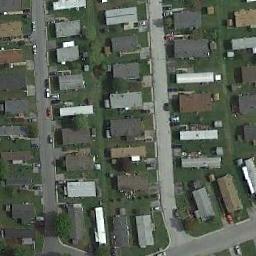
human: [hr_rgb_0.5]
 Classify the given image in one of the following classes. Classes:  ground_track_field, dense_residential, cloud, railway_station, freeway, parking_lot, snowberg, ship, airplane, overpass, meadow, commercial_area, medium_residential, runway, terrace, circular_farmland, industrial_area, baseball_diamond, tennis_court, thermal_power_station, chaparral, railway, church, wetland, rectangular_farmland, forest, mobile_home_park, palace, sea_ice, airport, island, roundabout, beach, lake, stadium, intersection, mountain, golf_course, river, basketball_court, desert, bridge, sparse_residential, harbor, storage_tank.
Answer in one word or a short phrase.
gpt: mobile_home_park